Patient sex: M
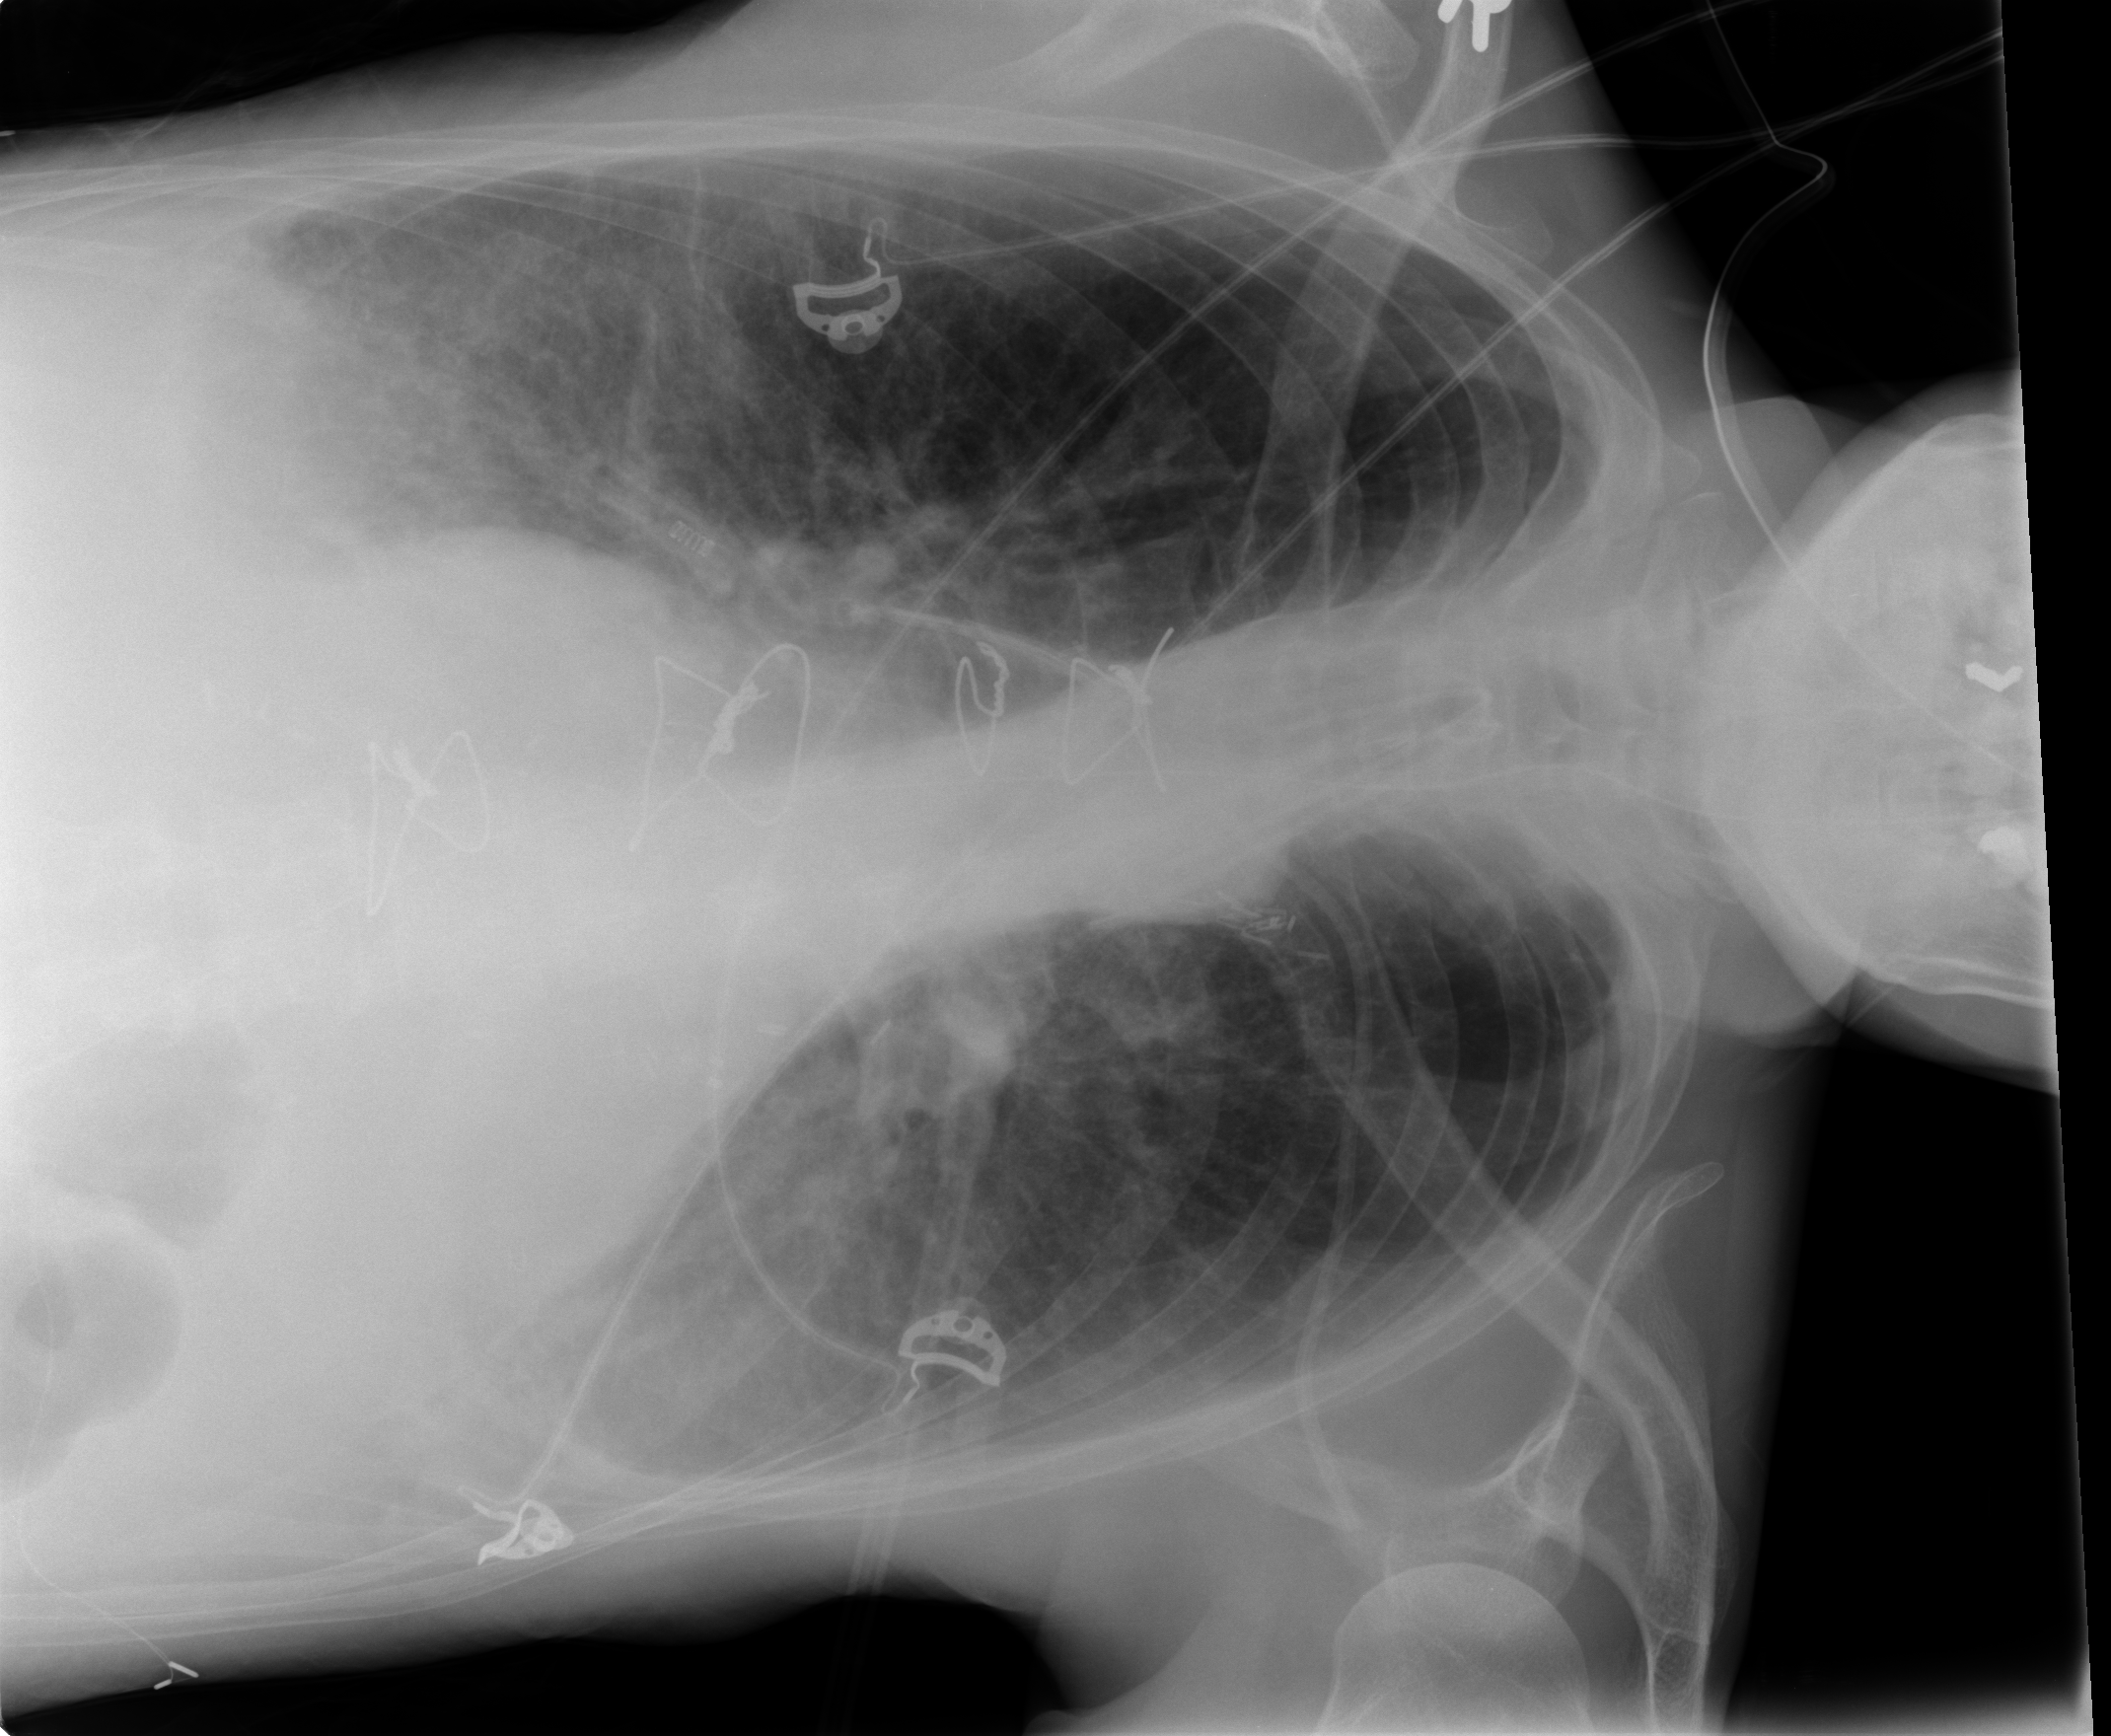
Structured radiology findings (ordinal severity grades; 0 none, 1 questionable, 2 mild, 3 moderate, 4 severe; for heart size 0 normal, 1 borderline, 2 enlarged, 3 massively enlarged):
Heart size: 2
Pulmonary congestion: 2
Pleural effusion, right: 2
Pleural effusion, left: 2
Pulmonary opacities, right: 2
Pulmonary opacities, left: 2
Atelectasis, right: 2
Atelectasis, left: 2